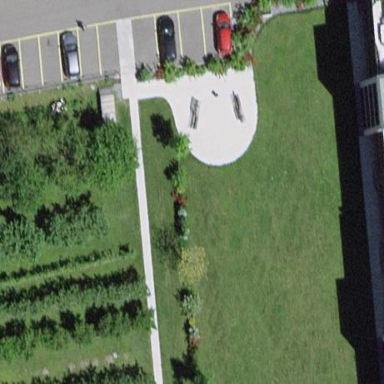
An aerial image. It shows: Garden that is leisure land.